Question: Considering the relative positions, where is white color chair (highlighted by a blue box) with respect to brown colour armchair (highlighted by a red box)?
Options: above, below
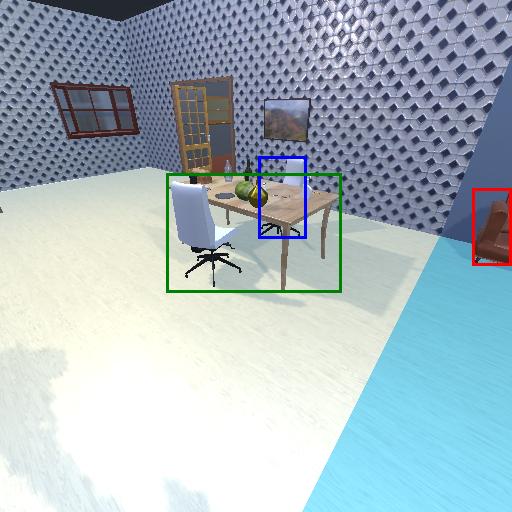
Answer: above